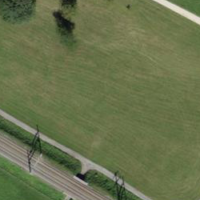
EUNIS habitat code: 52
Species observed at this site:
Corvus cornix